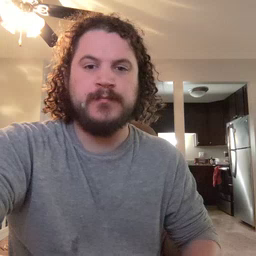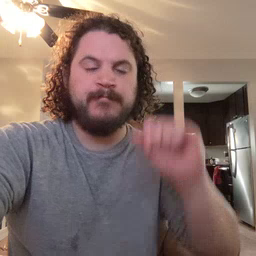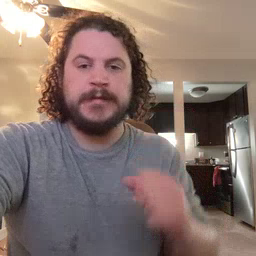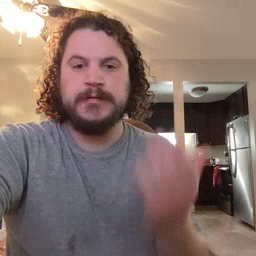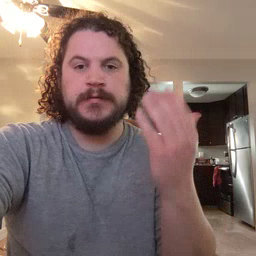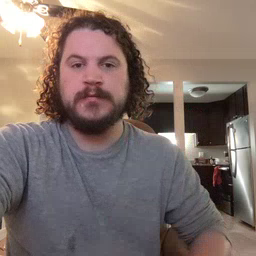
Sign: mitten